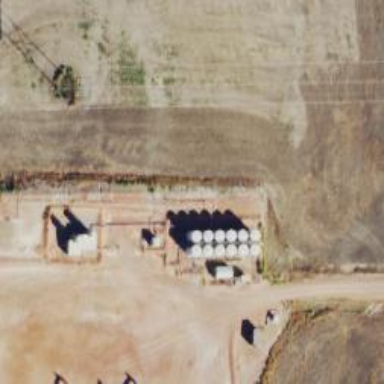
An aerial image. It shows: Storage tank with man-made structure.